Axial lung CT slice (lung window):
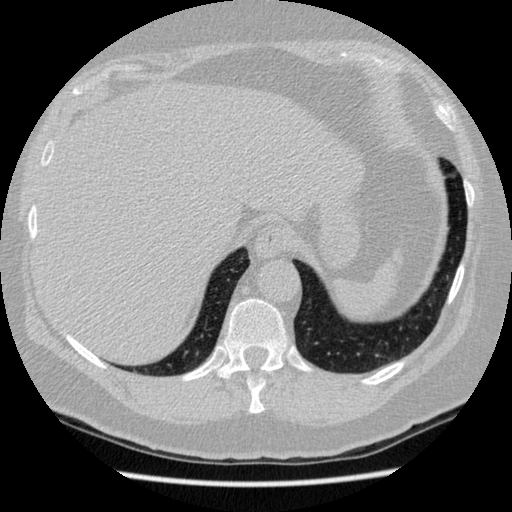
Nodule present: no